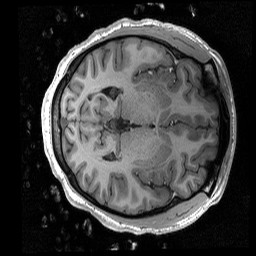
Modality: T1w
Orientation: axial
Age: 21
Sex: female
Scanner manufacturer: siemens
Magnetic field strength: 3 T
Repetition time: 2.53 s
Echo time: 0.00219 s